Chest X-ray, AP view. Patient: 49 years old, sex F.
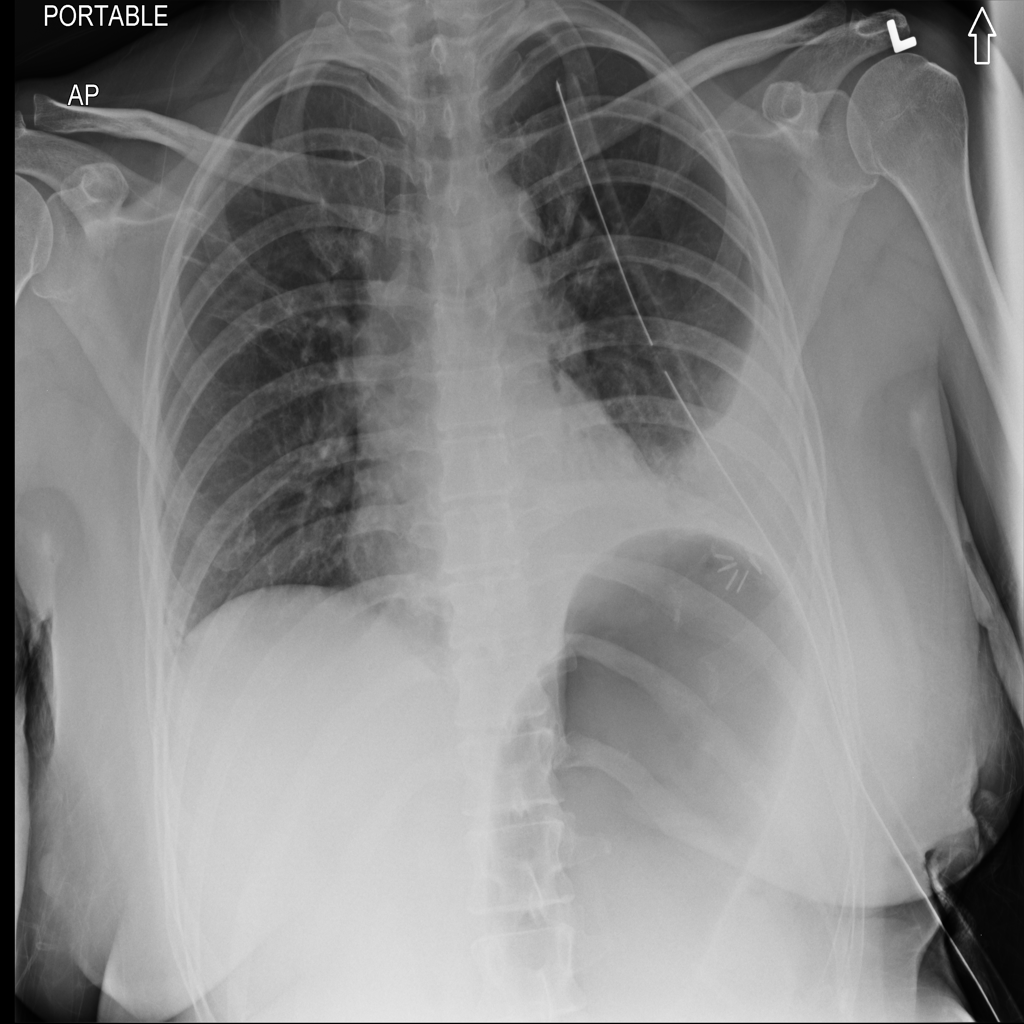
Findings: Effusion, Pneumothorax